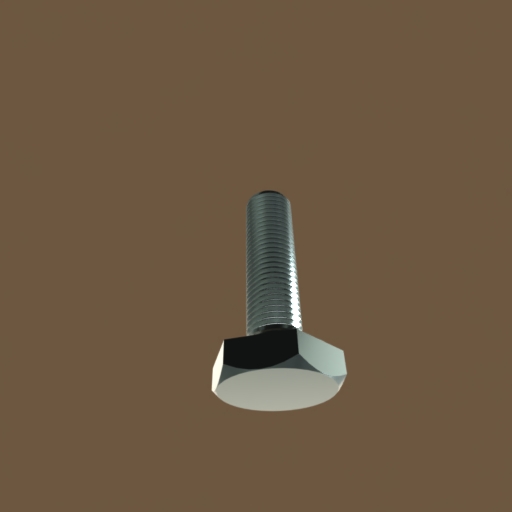
Label: bolt